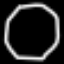
Label: octagon